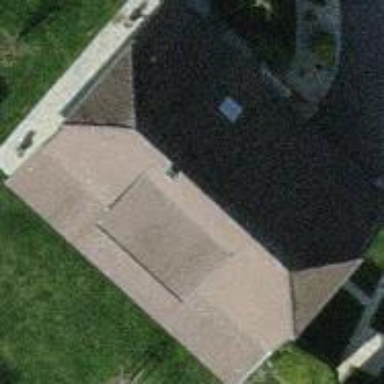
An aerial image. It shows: Half-hipped roof building.